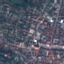
Land use / land cover: Residential